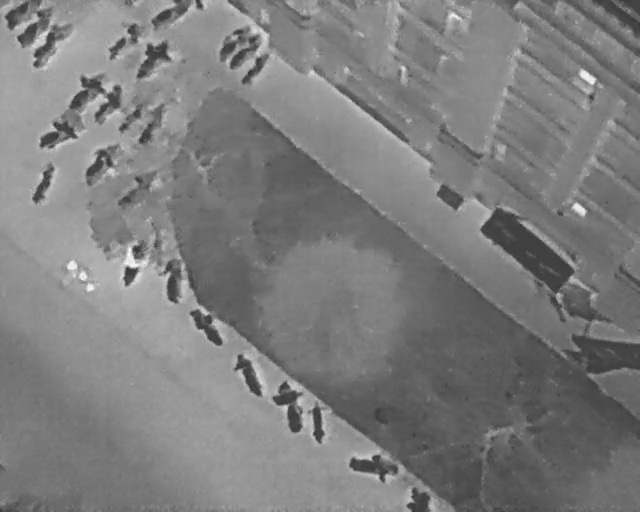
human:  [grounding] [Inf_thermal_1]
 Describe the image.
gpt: In the satellite image, there is  <ref>11 large bicycle </ref> <box>[[0, 0, 5, 7, 2], [3, 0, 7, 9, 134], [5, 2, 9, 13, 134], [25, -2, 30, 8, 2], [17, 2, 21, 13, 134], [21, 6, 26, 16, 134], [10, 12, 16, 22, 134], [15, 15, 18, 25, 128], [18, 18, 22, 26, 128], [21, 19, 25, 28, 123], [6, 21, 10, 30, 160]]</box> located at top left,  <ref>3 large bicycle </ref> <box>[[34, 3, 37, 13, 134], [36, 4, 39, 14, 134], [38, 8, 41, 17, 134]]</box> located at top,  <ref>5 large bicycle </ref> <box>[[13, 26, 17, 37, 131], [19, 31, 23, 42, 140], [5, 30, 8, 40, 107], [18, 46, 22, 56, 107], [25, 49, 28, 59, 89]]</box> located at left,  <ref>1 large bicycle </ref> <box>[[30, 59, 34, 68, 56]]</box> located at center,  <ref>4 large bicycle </ref> <box>[[36, 68, 40, 78, 63], [42, 73, 48, 85, 74], [47, 77, 51, 87, 84], [56, 86, 60, 96, 4]]</box> located at bottom,  <ref>1 medium bicycle </ref> <box>[[63, 94, 67, 99, 2]]</box> located at bottom,  <ref>1 large person </ref> <box>[[9, 51, 15, 55, 136]]</box> located at left.